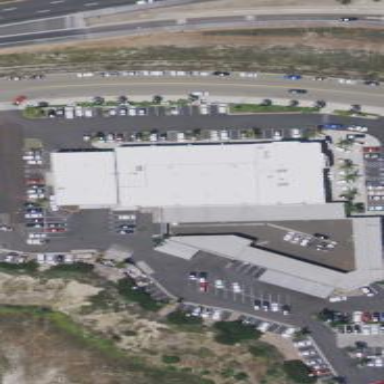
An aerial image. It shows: Building that houses car shop.